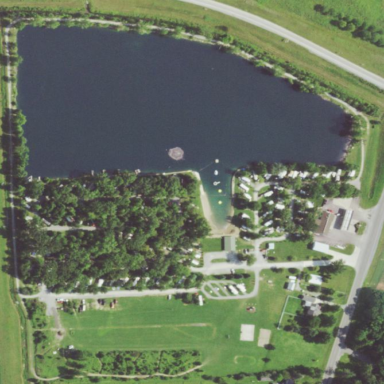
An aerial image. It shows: Caravan site with tents available for accommodation.